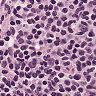
Metastatic tissue present: no